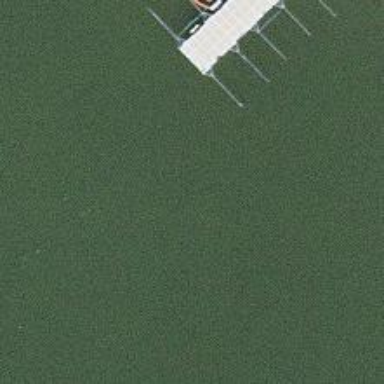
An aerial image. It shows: Man-made pier.